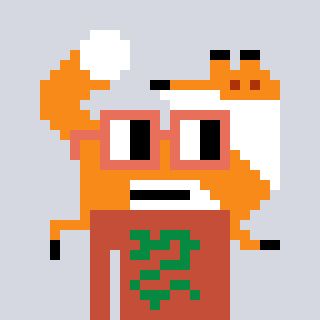
a pixel art character with square orange glasses, a fox-shaped head and a rust-colored body on a cool background